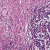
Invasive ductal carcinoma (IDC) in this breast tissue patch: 1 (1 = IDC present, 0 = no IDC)